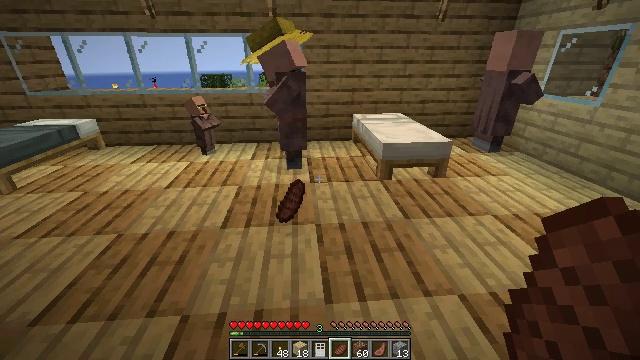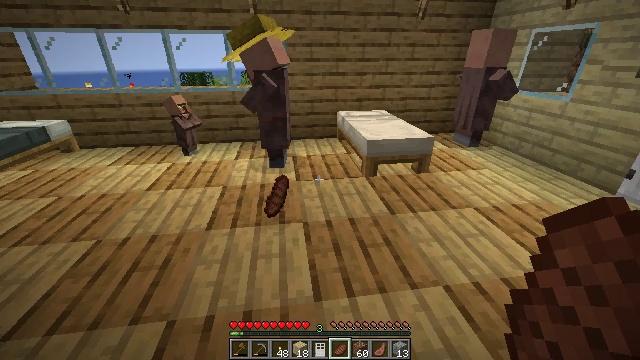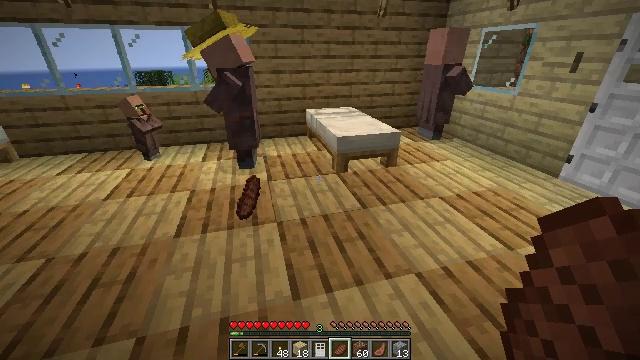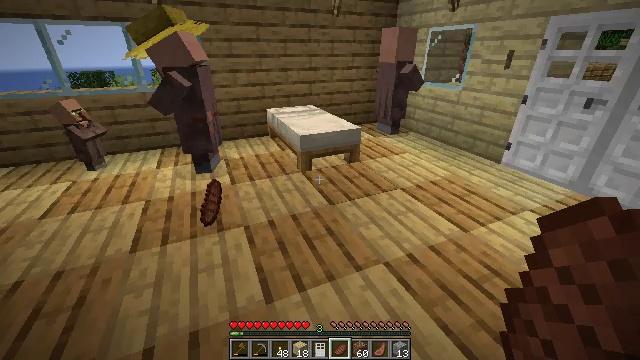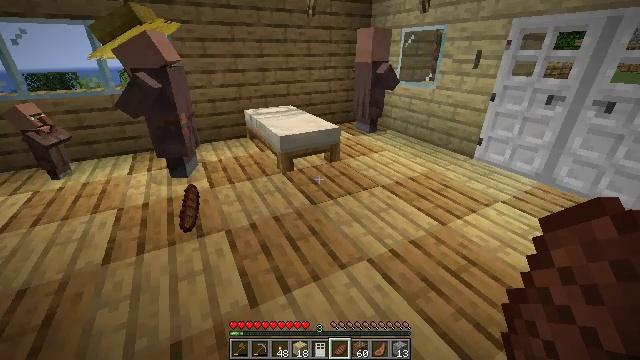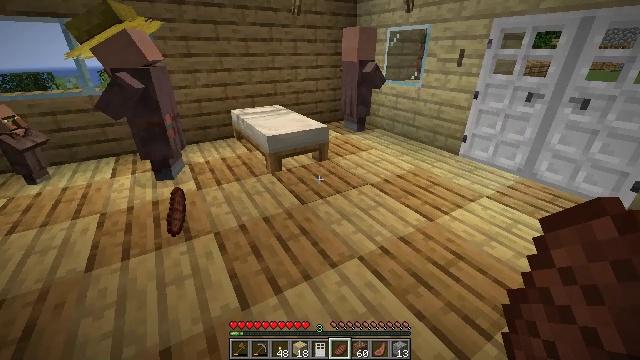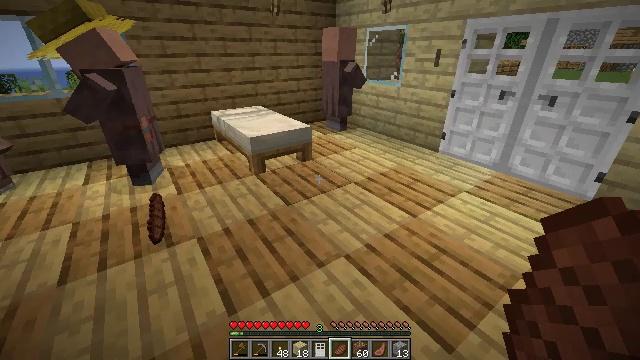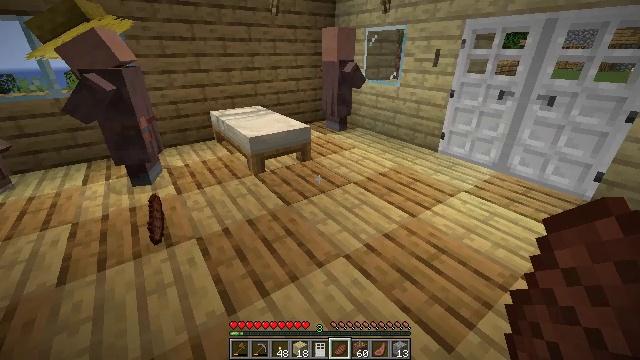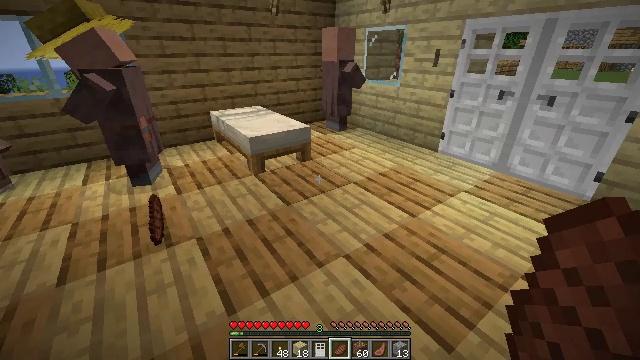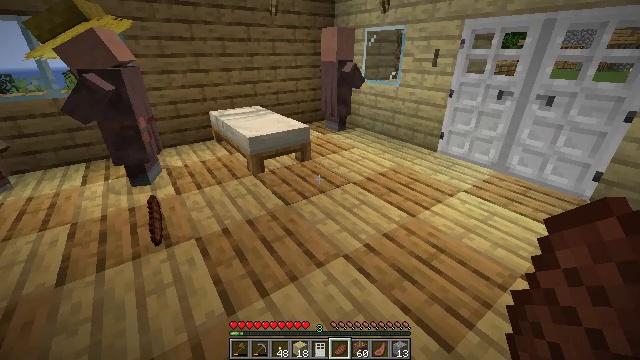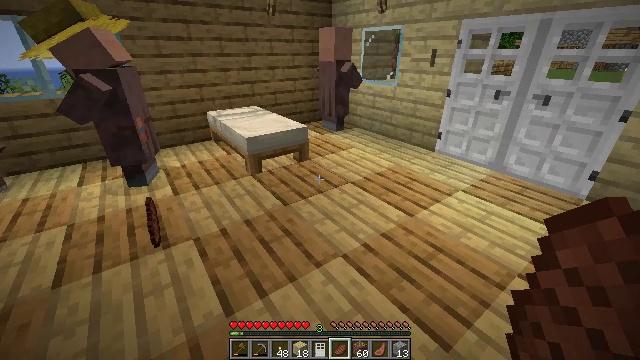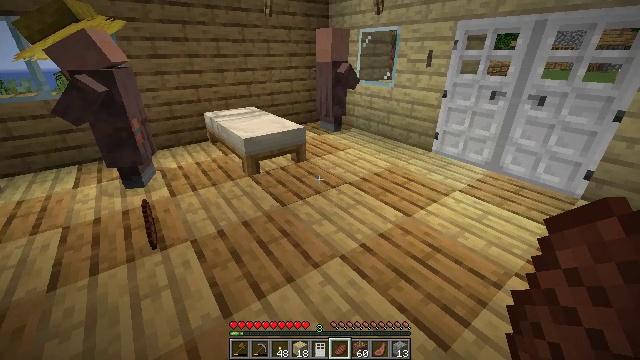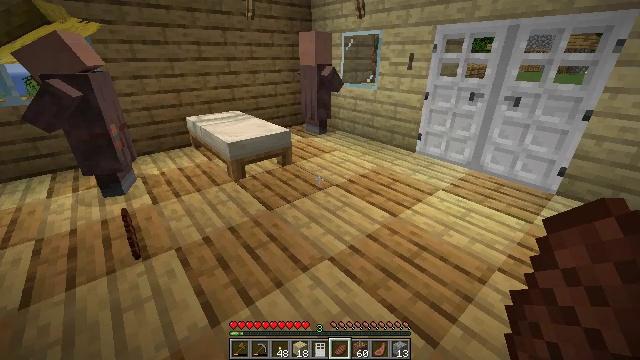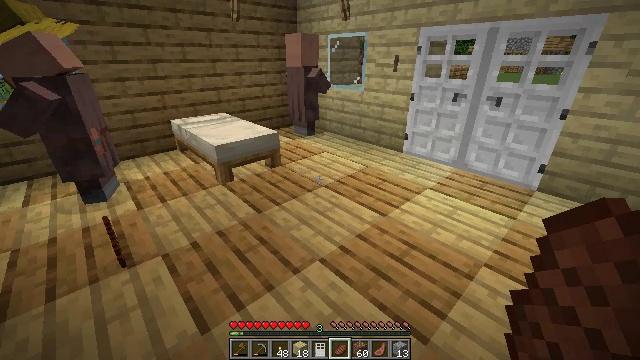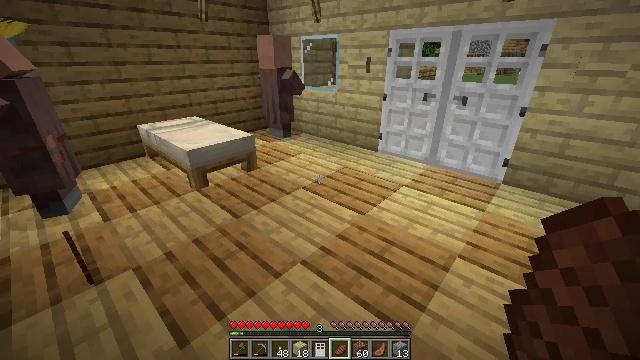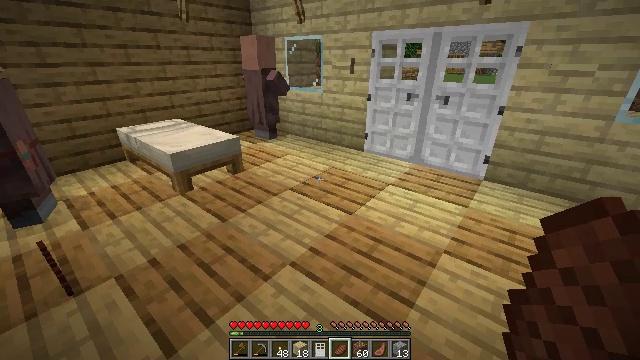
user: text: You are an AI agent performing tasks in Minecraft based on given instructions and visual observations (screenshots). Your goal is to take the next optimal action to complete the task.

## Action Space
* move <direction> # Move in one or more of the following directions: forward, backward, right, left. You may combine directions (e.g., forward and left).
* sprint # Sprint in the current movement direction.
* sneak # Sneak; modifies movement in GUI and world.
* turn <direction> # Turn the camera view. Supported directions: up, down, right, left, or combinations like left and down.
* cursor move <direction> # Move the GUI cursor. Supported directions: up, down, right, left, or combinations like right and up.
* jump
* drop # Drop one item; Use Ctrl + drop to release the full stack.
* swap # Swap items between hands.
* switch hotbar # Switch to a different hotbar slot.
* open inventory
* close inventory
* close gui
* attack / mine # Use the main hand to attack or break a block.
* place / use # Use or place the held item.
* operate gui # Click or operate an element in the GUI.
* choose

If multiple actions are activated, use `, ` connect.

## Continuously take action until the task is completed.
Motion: motion action
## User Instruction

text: Remove a cooked beef from the inventory.
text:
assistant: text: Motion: turn right
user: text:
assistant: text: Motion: turn right
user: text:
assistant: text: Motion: turn right
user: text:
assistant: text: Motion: turn right
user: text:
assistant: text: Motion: turn right
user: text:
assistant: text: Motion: turn right
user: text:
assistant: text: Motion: no_op
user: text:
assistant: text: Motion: no_op
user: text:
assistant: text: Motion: no_op
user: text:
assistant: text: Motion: no_op
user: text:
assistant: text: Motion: no_op
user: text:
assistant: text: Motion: turn right
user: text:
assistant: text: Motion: turn right
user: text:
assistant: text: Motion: turn right
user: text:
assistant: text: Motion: turn right
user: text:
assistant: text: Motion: turn right
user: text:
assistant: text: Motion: turn right
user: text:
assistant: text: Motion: turn right
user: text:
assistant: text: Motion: turn right
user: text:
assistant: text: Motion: turn right
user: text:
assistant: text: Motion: turn right
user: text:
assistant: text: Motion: no_op
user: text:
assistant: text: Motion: no_op
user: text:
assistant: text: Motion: no_op
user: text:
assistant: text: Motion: no_op
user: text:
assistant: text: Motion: no_op
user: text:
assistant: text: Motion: no_op
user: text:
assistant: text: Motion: no_op
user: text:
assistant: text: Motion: turn left
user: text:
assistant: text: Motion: turn left